I will show an image sequence of human cooking. I have annotated the images with numbered circles. Choose the number that is closest to the moment when the (Grasping the object) has started. You are a five-time world champion in this game. Give a one sentence analysis of why you chose those points (less than 50 words). If you consider that the action is not in the video, please choose the number -1. Provide your answer at the end in a json file of this format: {"points": []}
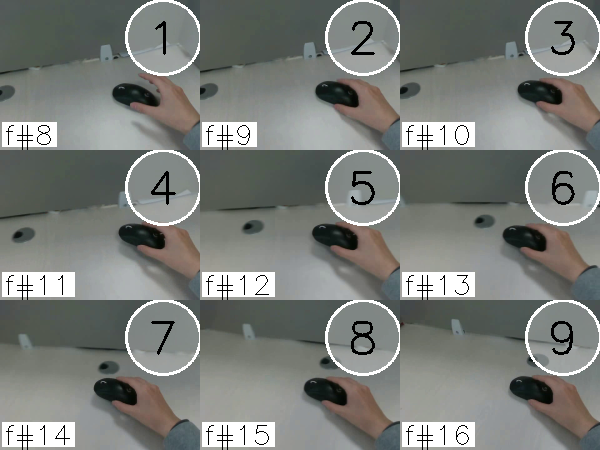
Frame 2 shows the clearest moment of hand-object contact.
{"points": [2]}